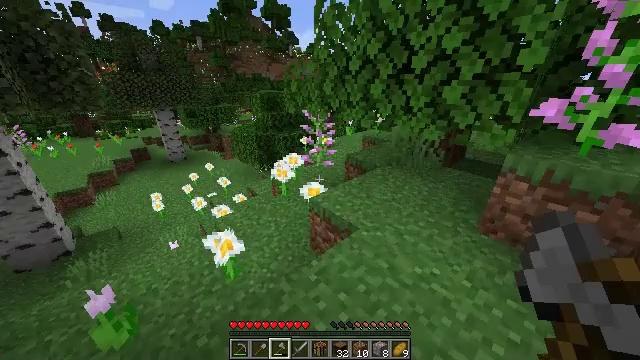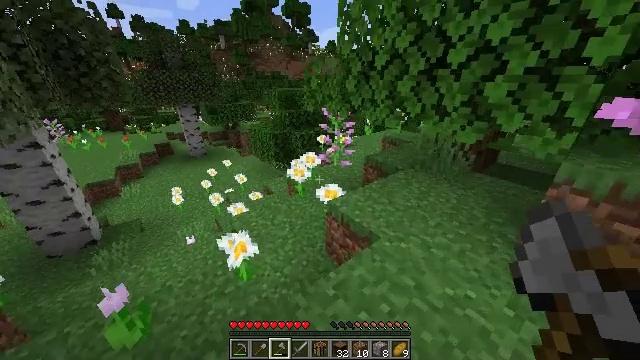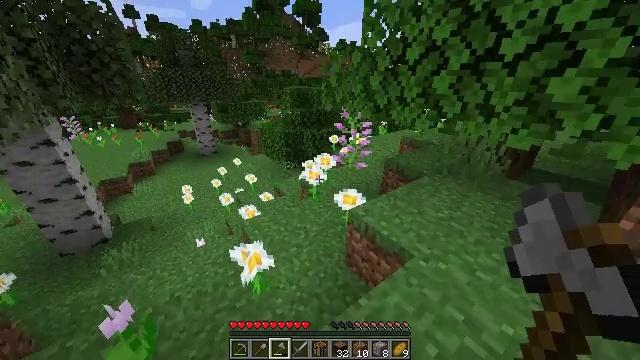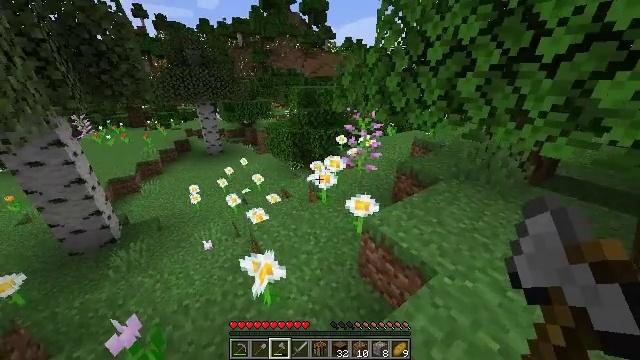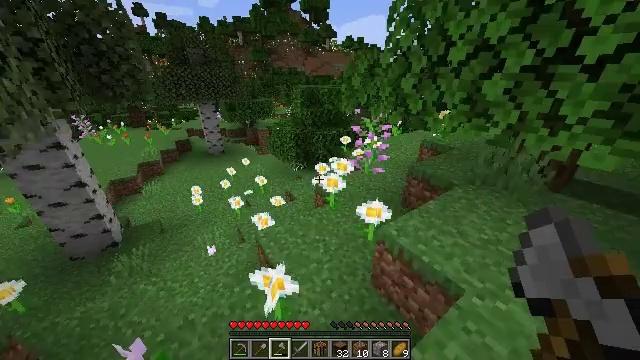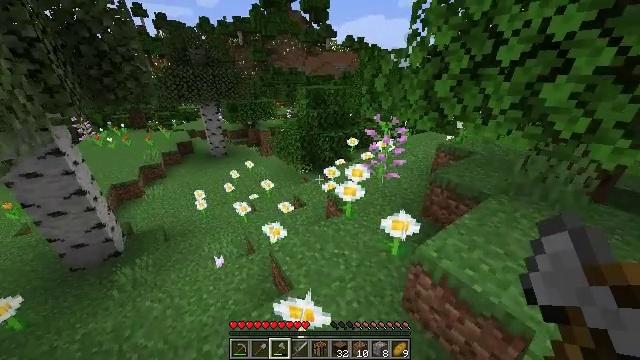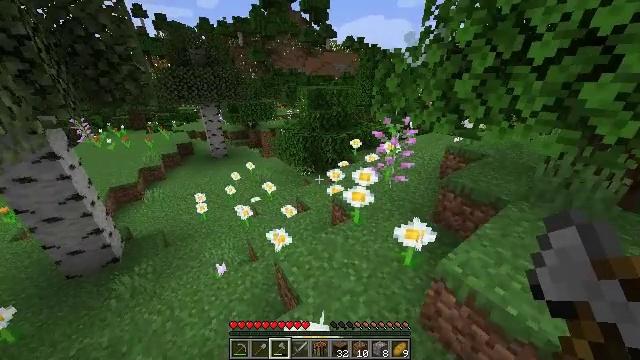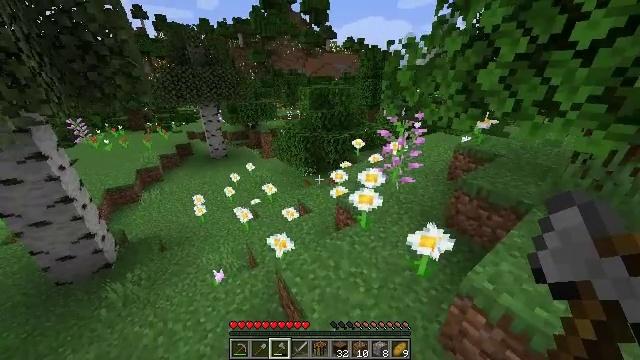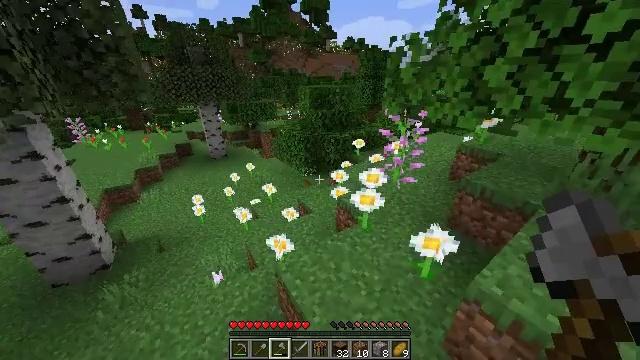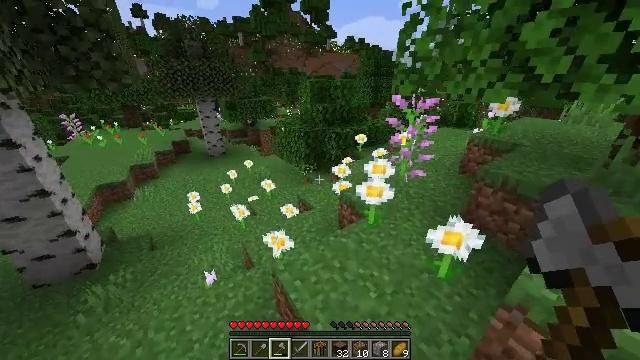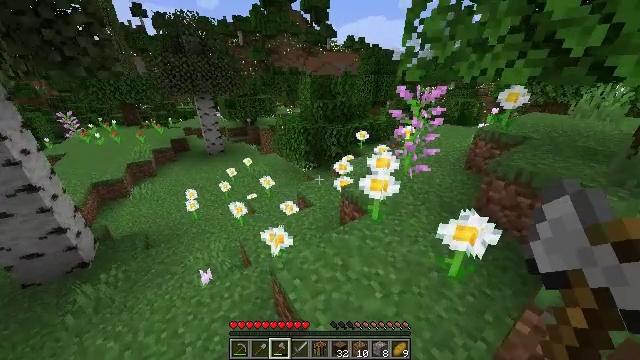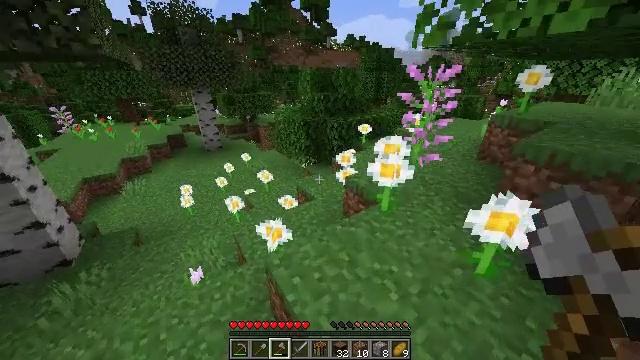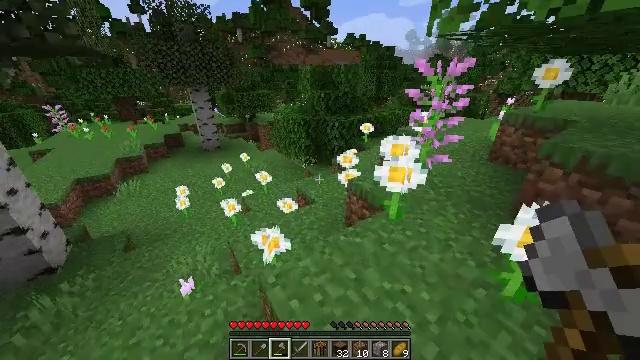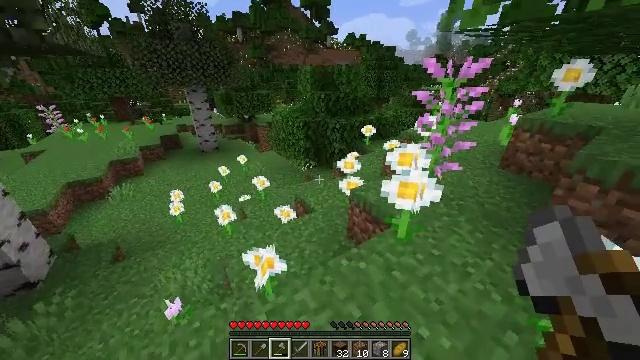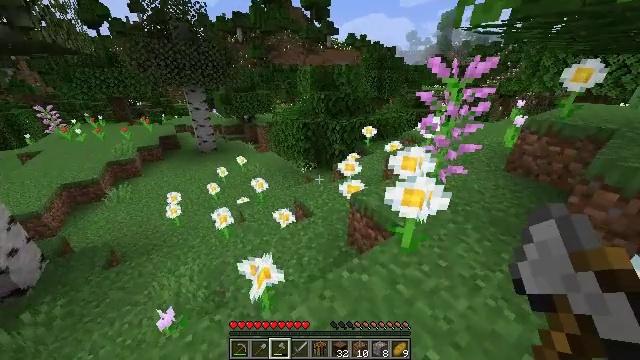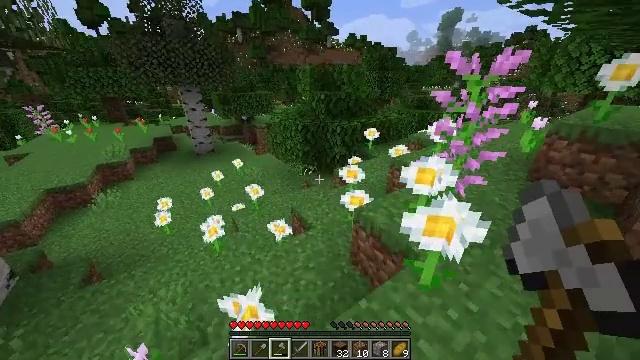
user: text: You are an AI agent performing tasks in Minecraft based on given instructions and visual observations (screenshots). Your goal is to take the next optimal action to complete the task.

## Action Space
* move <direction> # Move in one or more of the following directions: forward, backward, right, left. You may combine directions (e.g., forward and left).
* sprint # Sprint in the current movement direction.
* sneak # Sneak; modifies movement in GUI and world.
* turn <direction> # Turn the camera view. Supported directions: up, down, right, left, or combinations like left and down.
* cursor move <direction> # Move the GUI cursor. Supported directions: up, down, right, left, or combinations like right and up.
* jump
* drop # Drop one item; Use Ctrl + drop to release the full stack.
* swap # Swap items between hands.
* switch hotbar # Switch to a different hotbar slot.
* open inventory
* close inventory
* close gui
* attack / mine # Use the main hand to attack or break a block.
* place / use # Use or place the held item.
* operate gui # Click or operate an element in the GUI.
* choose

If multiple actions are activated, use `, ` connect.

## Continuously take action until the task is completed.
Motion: motion action
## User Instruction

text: Pick up an orange tulip.
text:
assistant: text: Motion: move forward and move left, sprint, turn left
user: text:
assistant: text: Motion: move forward and move left, sprint, turn left
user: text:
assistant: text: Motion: move forward and move left, sprint, turn left
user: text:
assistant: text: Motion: move forward and move left, sprint
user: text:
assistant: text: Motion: move forward and move left, sprint
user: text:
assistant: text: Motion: move forward, sprint
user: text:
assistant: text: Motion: move forward, sprint
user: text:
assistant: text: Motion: move forward, sprint
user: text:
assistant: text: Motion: move forward, sprint
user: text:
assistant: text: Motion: move forward, sprint
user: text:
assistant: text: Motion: move forward, sprint
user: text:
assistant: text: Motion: move forward, sprint
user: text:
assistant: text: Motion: move forward, sprint
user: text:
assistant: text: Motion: move forward, sprint
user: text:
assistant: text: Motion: move forward, sprint
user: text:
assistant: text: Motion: move forward, sprint
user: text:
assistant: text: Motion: move forward and move left, sprint
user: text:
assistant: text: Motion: move forward and move left, sprint
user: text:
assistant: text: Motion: move forward and move left, sprint
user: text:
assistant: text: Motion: move forward and move left, sprint
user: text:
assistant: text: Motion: move forward and move left, sprint
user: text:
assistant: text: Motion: move forward and move left, sprint
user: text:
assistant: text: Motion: move forward and move left, sprint
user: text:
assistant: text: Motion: move forward and move left, sprint
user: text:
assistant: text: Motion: move forward and move left, sprint
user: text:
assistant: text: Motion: move forward and move left, sprint
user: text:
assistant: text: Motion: move forward, sprint, turn left
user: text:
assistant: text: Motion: move forward, sprint, turn left
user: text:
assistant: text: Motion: move forward, sprint, turn left
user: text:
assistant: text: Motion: move forward, sprint, turn left